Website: bh-photo
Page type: customer-info-address
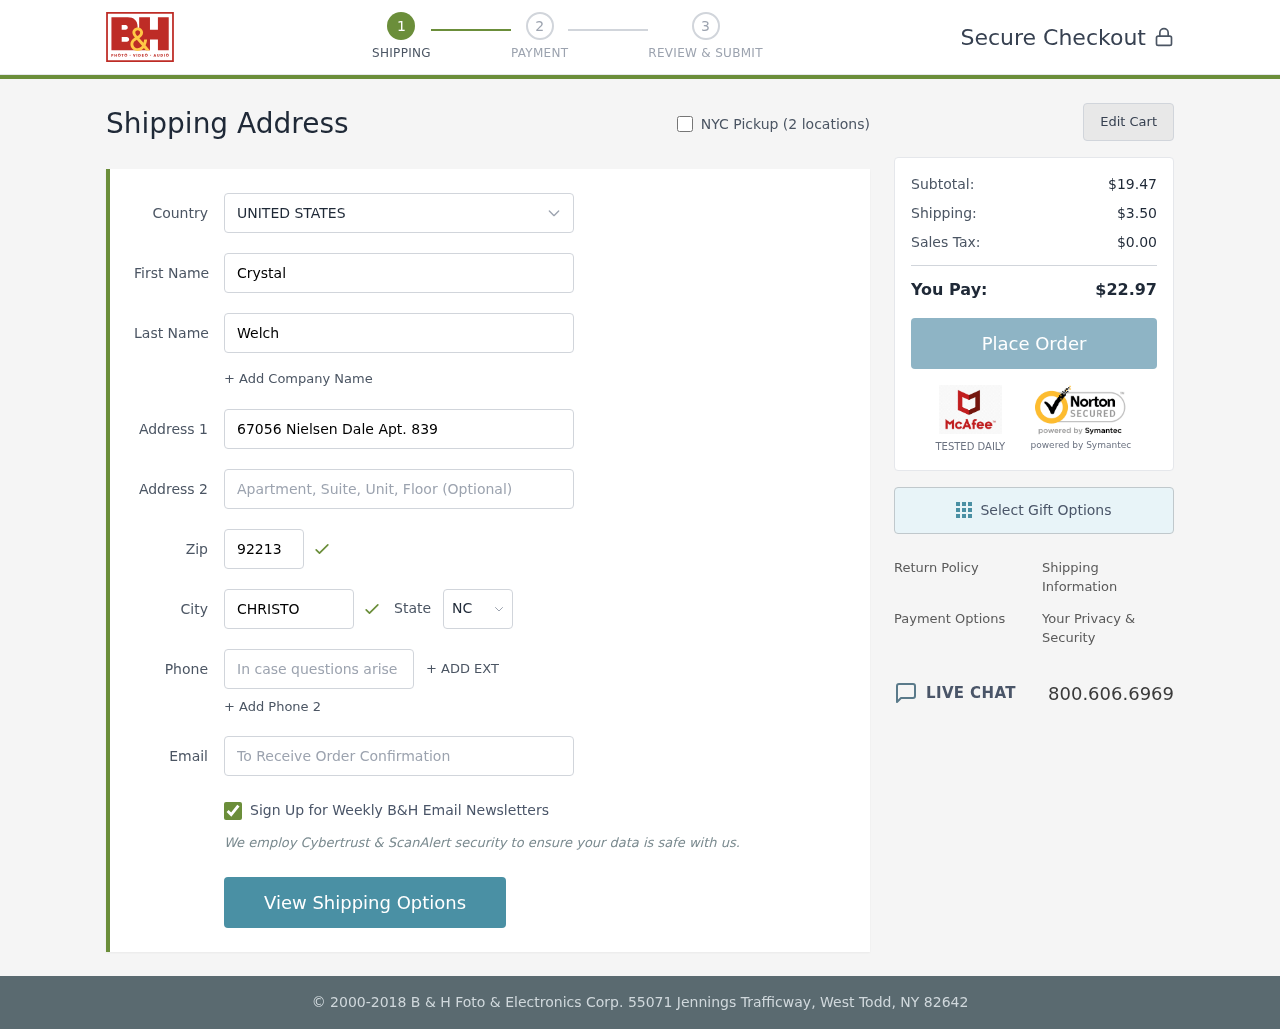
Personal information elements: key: PII_CITY
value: Christopherville
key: PII_COUNTRY
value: United States
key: PII_EMAIL
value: crystalwelch@yahoo.com
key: PII_FIRSTNAME
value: Crystal
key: PII_LASTNAME
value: Welch
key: PII_PHONE
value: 8483888396
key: PII_POSTCODE
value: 92213
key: PII_STATE_ABBR
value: NC
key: PII_STREET
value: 67056 Nielsen Dale Apt. 839
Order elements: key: ORDER_SUBTOTAL
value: $19.47
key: ORDER_SHIPPING_COST
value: $3.50
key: ORDER_TAX
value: $0.00
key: ORDER_TOTAL
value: $22.97